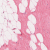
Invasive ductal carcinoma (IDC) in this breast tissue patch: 0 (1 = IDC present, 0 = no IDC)